Field crop: maize
Growth stage: 2
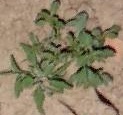
Species: atriplex